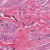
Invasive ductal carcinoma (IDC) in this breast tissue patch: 0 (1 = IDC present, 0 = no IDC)